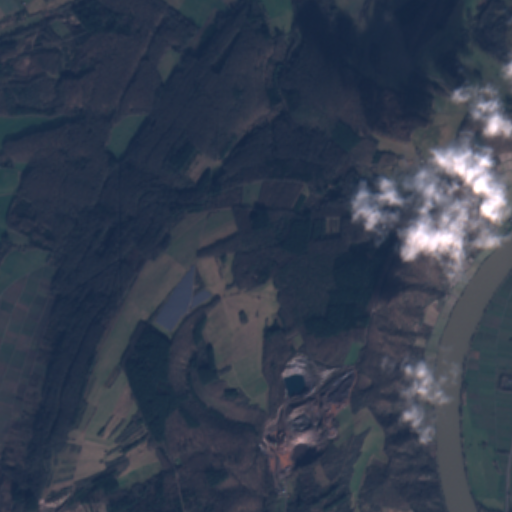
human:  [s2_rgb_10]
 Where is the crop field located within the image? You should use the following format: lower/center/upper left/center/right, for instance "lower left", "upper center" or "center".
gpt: The crop field is located in the upper left of the image.
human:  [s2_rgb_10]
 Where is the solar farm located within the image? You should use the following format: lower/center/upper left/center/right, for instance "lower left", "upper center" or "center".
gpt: The solar farm is located in the center left of the image.
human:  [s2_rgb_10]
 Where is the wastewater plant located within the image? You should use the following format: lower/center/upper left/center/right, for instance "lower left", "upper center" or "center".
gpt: The wastewater plant is located in the lower right of the image.
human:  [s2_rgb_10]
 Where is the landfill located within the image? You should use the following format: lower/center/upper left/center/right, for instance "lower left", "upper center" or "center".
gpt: There is no landfill in the image.